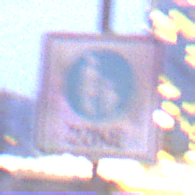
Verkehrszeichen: BeginnFussgaengerzone
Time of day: Night
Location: Outdoor (Urban)
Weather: PartlyCloudy
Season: NotSpecified
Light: Artificial